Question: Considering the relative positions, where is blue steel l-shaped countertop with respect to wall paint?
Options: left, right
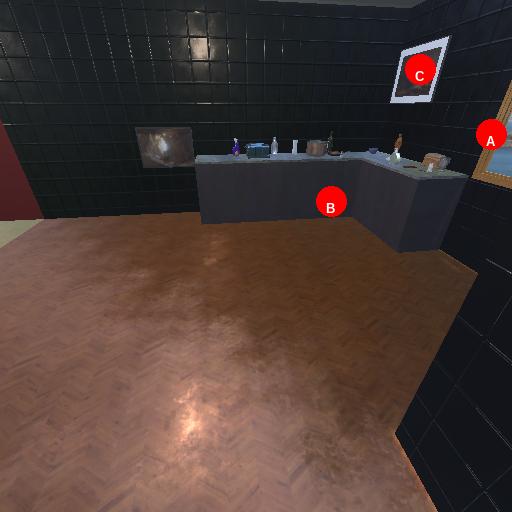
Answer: left